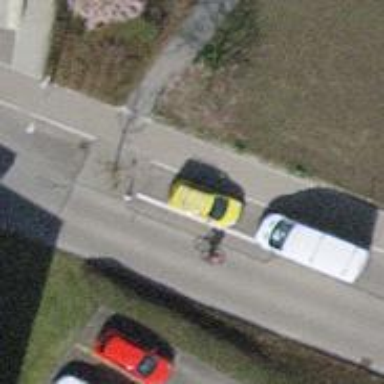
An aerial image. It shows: Asphalt sidewalk.